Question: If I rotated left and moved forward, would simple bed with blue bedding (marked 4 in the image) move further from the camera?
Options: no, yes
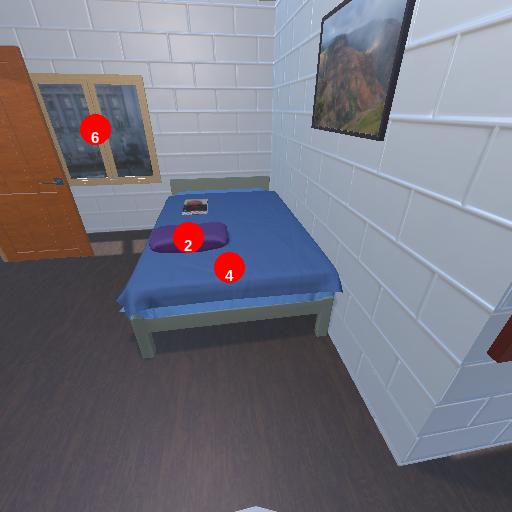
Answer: no